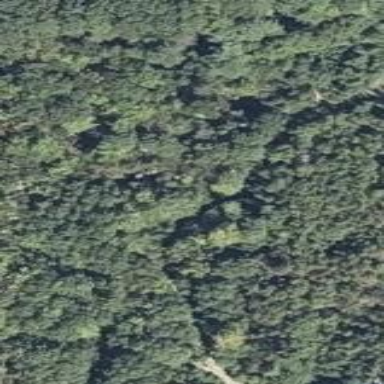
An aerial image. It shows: Mixed woodland area with trees.